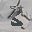
Label: 3